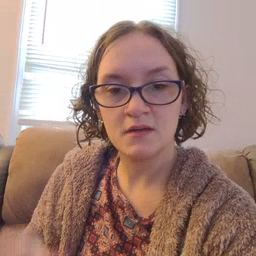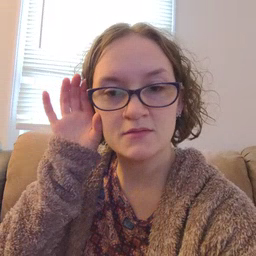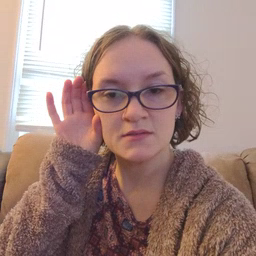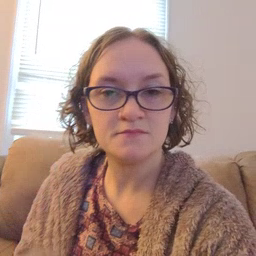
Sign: listen